Interaction volume radius: 5 \u00c5
Interaction volume height: 10 \u00c5
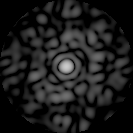
Disorder parameter: 0.8811